高一 · 立体几何学
如图, 四棱雉 $P-A B C D$ 的底面 $A B C D$ 为正方形, $P A \perp$ 底面 $A B C D, A C, B D$ 交于点 $E, F$ 是 $P B$ 的中点. 求证:

(1)EF//平面 $P C D$;

(2)平面 $P B D \perp$ 平面 $P A C$.

证明 (1) $\because$ 四边形 $A B C D$ 是正方形, $\therefore E$ 是 $B D$ 的中点.

又 $F$ 是 $P B$ 的中点, $\therefore E F / / P D$.

又 $\because E F$ 平面 $P C D, P D \subset$ 平面 $P C D$,

$\therefore E F / /$ 平面 $P C D$.

(2) $\because$ 四边形 $A B C D$ 是正方形, $\therefore B D \perp A C$.

$\because P A \perp$ 平面 $A B C, \therefore P A \perp B D$.

又 $P A \cap A C=A, \therefore B D \perp$ 平面 $P A C$.

又 $B D \subset$ 平面 $P B D$,

$\therefore$ 平面 $P B D \perp$ 平面 $P A C$
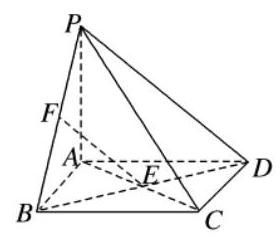
答案: 如图, 四棱雉 $P-A B C D$ 的底面 $A B C D$ 为正方形, $P A \perp$ 底面 $A B C D, A C, B D$ 交于点 $E, F$ 是 $P B$ 的中点. 求证:

(1)EF//平面 $P C D$;

(2)平面 $P B D \perp$ 平面 $P A C$.

证明 (1) $\because$ 四边形 $A B C D$ 是正方形, $\therefore E$ 是 $B D$ 的中点.

又 $F$ 是 $P B$ 的中点, $\therefore E F / / P D$.

又 $\because E F$ 平面 $P C D, P D \subset$ 平面 $P C D$,

$\therefore E F / /$ 平面 $P C D$.

(2) $\because$ 四边形 $A B C D$ 是正方形, $\therefore B D \perp A C$.

$\because P A \perp$ 平面 $A B C, \therefore P A \perp B D$.

又 $P A \cap A C=A, \therefore B D \perp$ 平面 $P A C$.

又 $B D \subset$ 平面 $P B D$,

$\therefore$ 平面 $P B D \perp$ 平面 $P A C$.